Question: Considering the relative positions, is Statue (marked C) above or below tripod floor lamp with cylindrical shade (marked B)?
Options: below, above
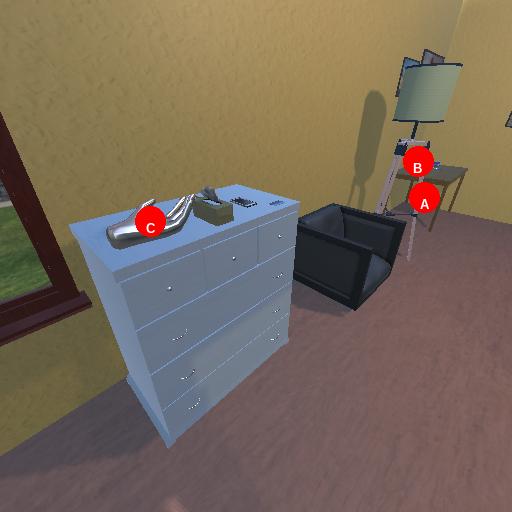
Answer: below